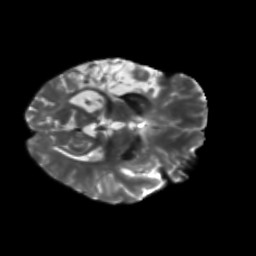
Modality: T2w
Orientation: axial
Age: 62
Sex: female
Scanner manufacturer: siemens
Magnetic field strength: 3 T
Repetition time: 5.25 s
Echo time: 0.08 s